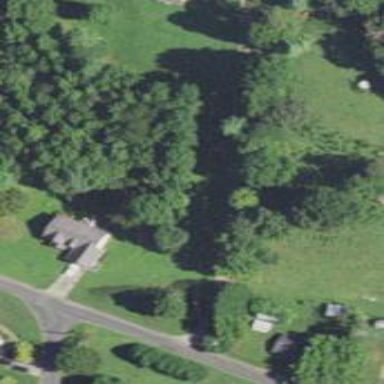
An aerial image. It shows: Driveway leading to service road.